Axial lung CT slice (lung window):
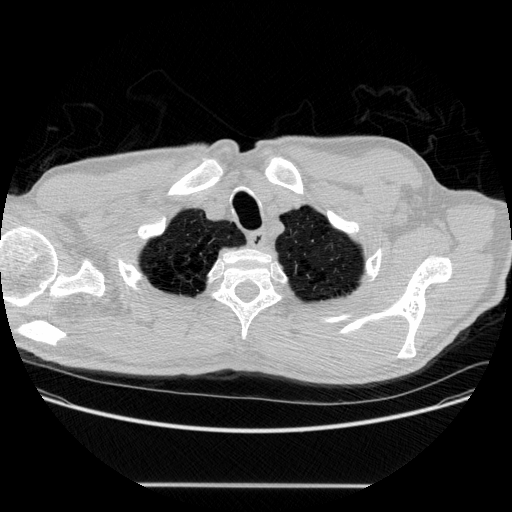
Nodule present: no